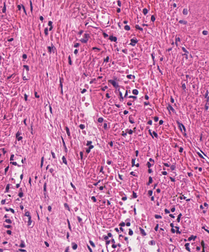
Tumor epithelial tissue: no
Tumor-associated stroma tissue: yes
Normal tissue: no